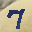
Label: 7